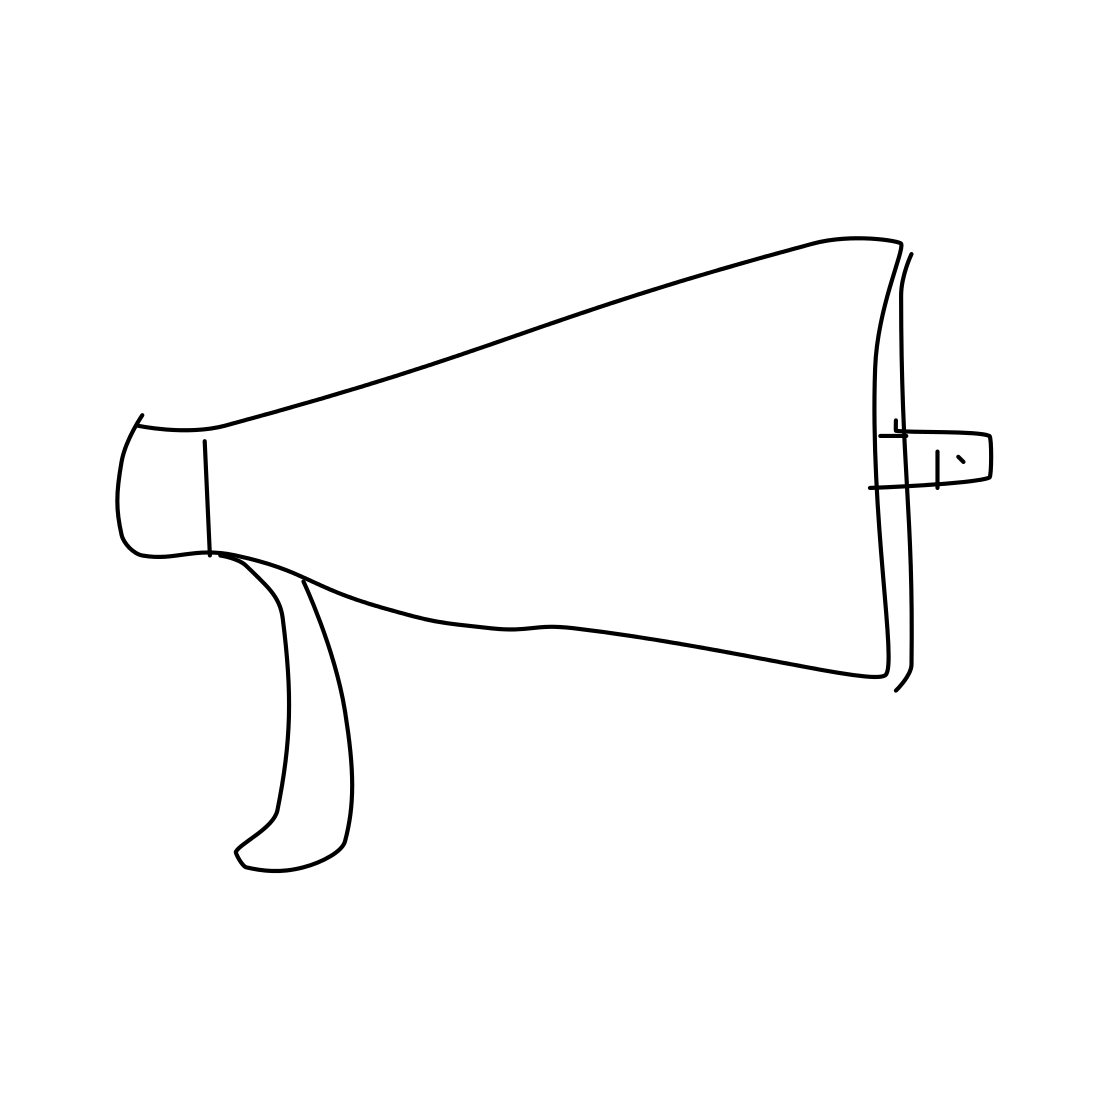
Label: megaphone